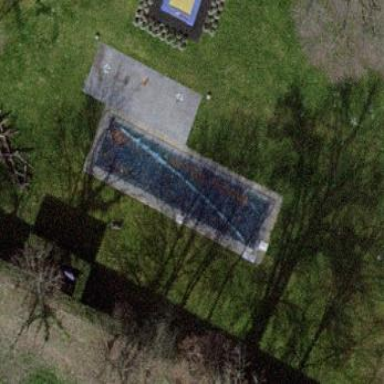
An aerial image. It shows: Swimming pool located in leisure land.